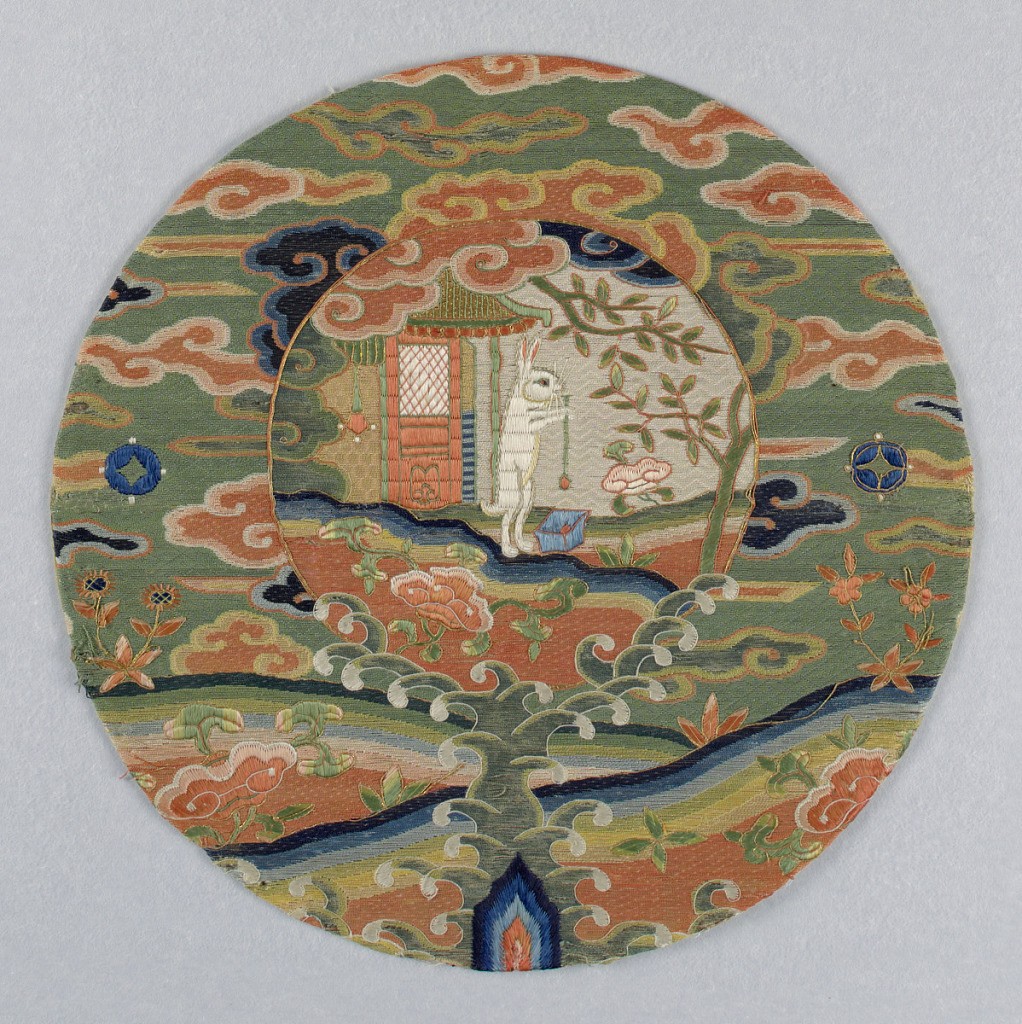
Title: Rabbit in the Moon
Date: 17th century
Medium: silk, metal threads Technique: embroidered in pattern darning, satin and couching stitches on gauze-weave foundation
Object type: Medallion
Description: Circular medallion with a frame and a pictorial center. The frame contains a landscape with cloud motifs embroidered in polychrome silks on a green ground. In the center, a white rabbit is standing in front of small building with trees, stirring a blue vessel with a long spoon. The rabbit beating the elixir of life is often shown on the robe of a T'aoist priest.